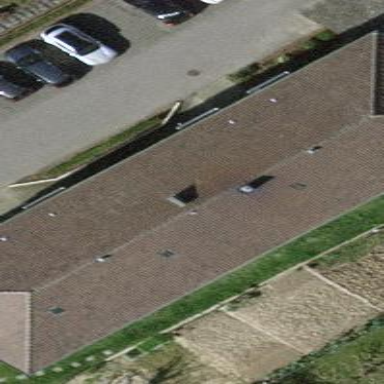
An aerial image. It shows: Apartment building with hipped roof.